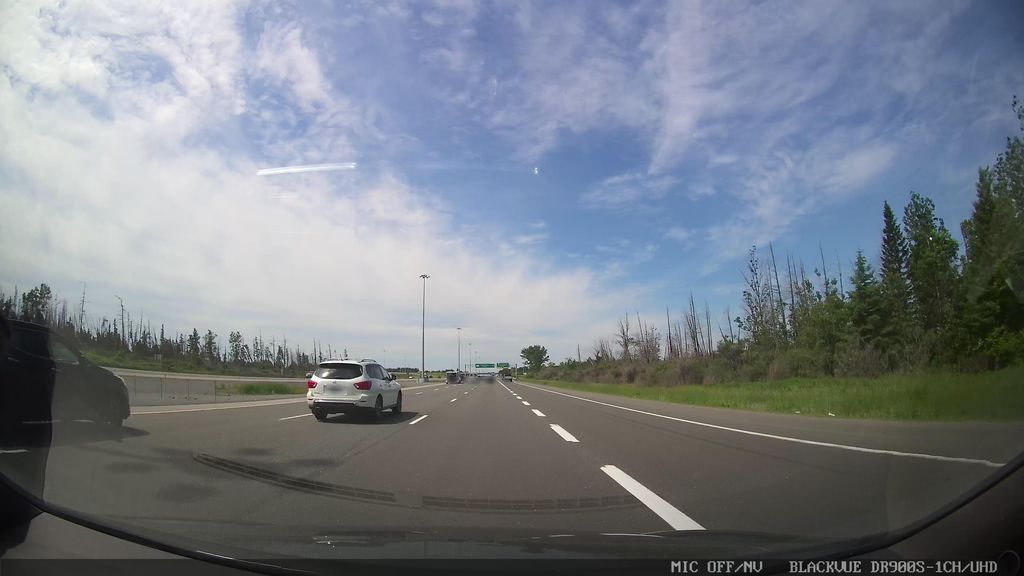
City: ottawa-gatineau